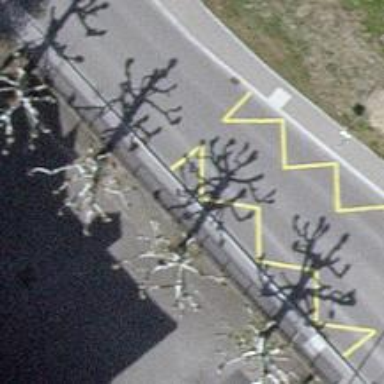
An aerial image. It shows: Bus stop with designated public transport stop position.